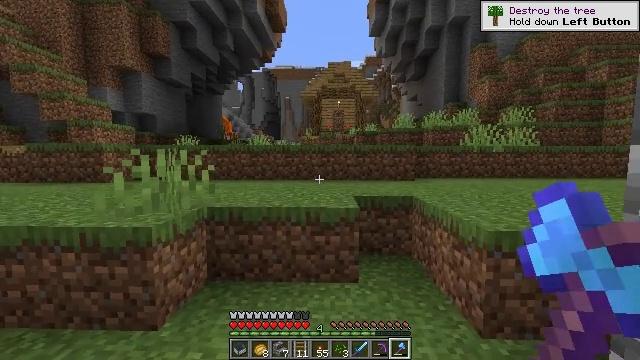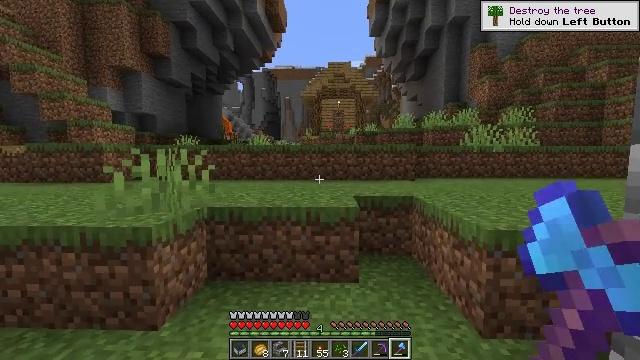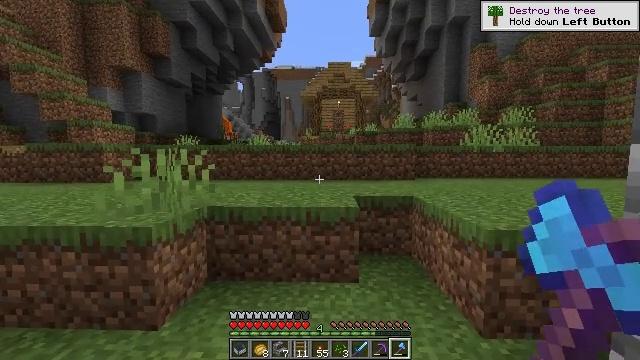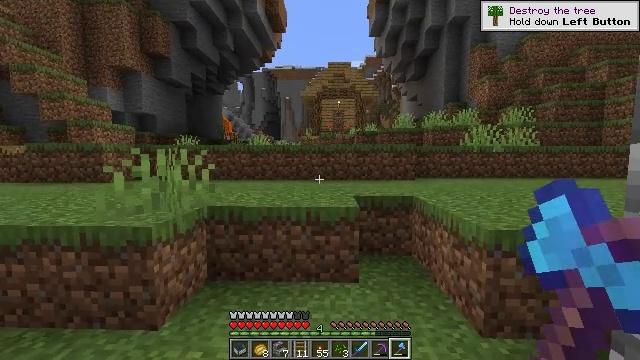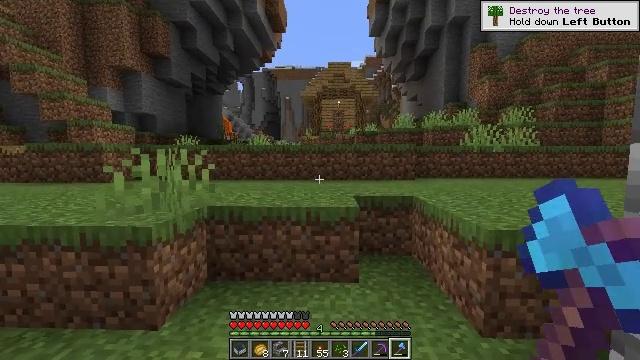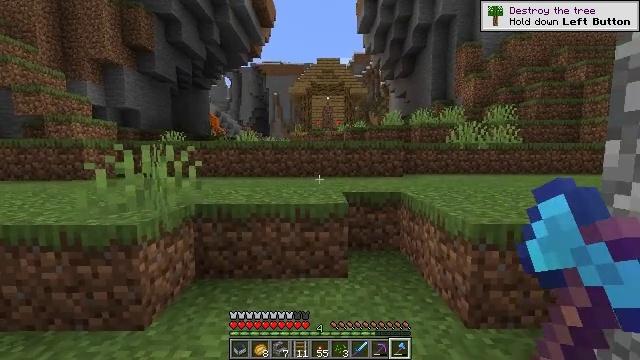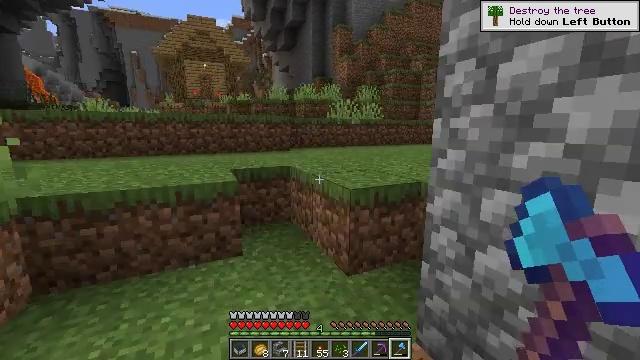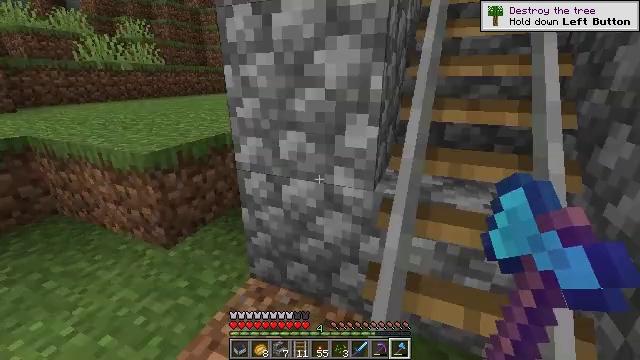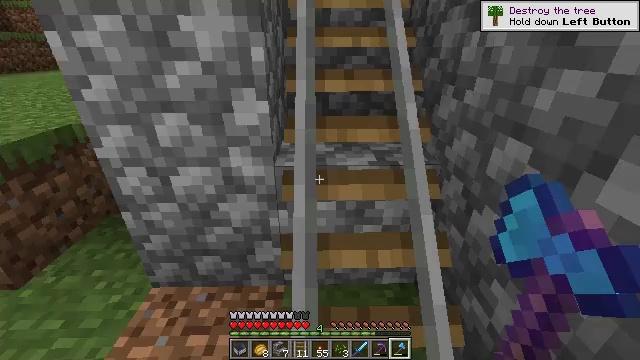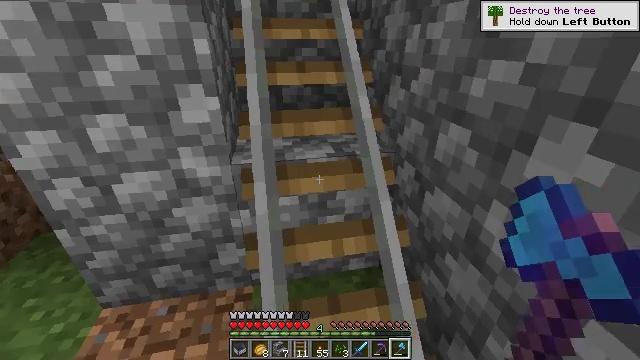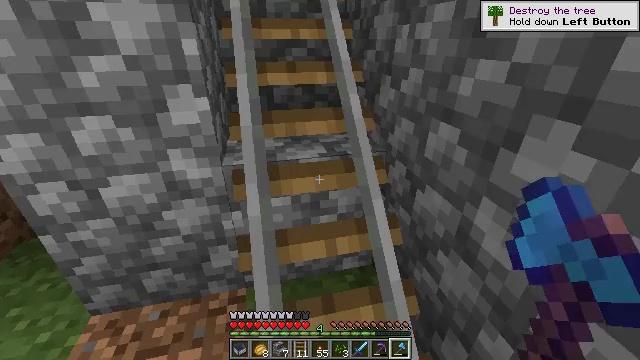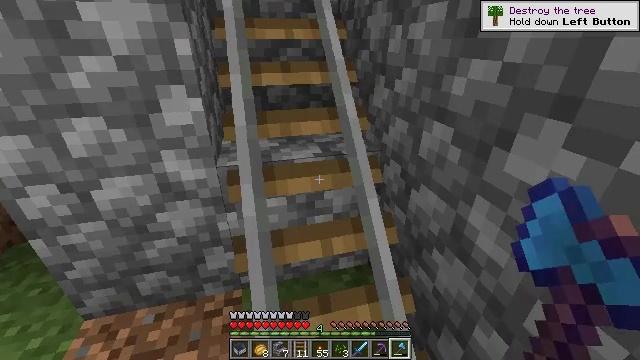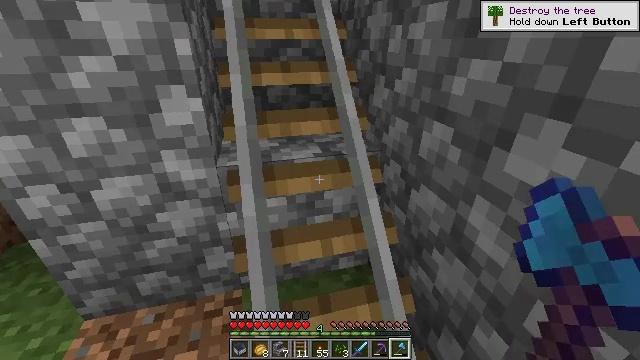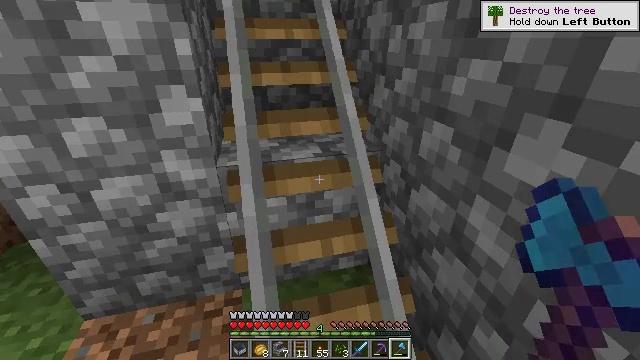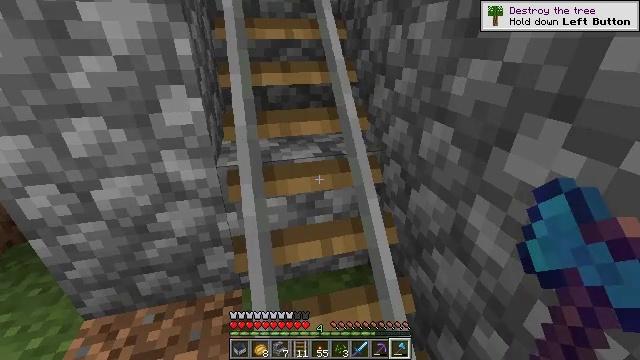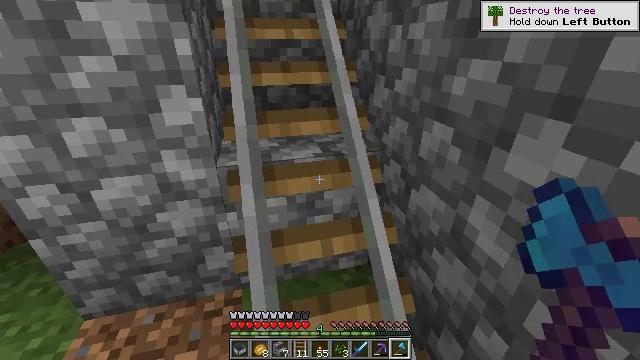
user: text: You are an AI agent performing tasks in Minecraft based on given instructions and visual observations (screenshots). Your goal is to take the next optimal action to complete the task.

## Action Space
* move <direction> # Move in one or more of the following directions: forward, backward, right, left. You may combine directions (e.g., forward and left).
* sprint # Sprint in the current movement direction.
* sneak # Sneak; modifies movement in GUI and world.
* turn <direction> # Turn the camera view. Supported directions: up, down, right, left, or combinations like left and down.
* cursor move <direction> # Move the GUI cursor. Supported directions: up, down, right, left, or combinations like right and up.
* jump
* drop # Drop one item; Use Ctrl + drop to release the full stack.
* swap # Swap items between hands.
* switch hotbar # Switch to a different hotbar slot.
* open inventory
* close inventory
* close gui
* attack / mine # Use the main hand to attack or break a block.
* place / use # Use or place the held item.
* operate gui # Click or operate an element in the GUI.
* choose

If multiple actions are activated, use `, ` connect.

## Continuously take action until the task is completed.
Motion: motion action
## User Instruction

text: Recycle the rail from an abandoned track.
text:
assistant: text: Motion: no_op
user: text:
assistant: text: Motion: no_op
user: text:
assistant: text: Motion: no_op
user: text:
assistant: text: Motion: no_op
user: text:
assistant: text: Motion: turn right
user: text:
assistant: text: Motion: turn right and down
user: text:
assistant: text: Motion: turn right and down
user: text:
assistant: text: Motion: turn right and down
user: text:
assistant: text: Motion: turn right and down
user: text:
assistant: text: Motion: turn right
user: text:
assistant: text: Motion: turn right
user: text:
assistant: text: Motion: no_op
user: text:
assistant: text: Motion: no_op
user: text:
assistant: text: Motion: no_op
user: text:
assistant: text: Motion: no_op
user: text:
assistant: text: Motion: no_op
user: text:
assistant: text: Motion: no_op
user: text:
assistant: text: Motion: no_op
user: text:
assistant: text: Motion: no_op
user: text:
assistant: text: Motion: no_op
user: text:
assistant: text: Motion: no_op
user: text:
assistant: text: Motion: no_op
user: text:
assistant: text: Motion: no_op
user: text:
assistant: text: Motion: no_op
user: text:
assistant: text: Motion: no_op
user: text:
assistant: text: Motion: no_op
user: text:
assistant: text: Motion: no_op
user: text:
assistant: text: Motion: turn left and down
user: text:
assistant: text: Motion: turn left
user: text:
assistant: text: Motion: turn left